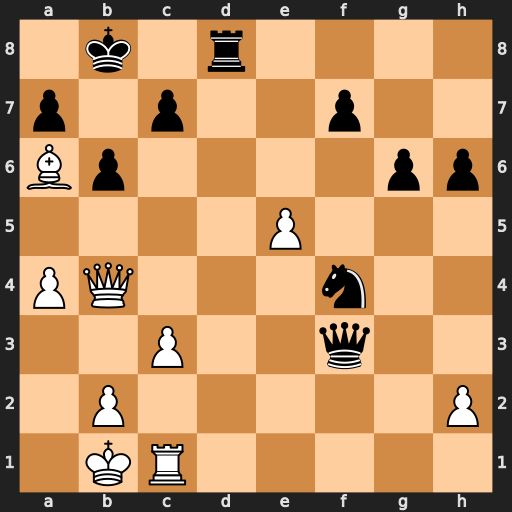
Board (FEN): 1k1r4/p1p2p2/Bp4pp/4P3/PQ3n2/2P2q2/1P5P/1KR5
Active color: w
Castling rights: -
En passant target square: -
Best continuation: Rf1 c5 Rxf3 cxb4 Rxf4